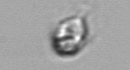
Label: Mesodinium